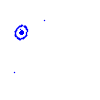
Particle: electron